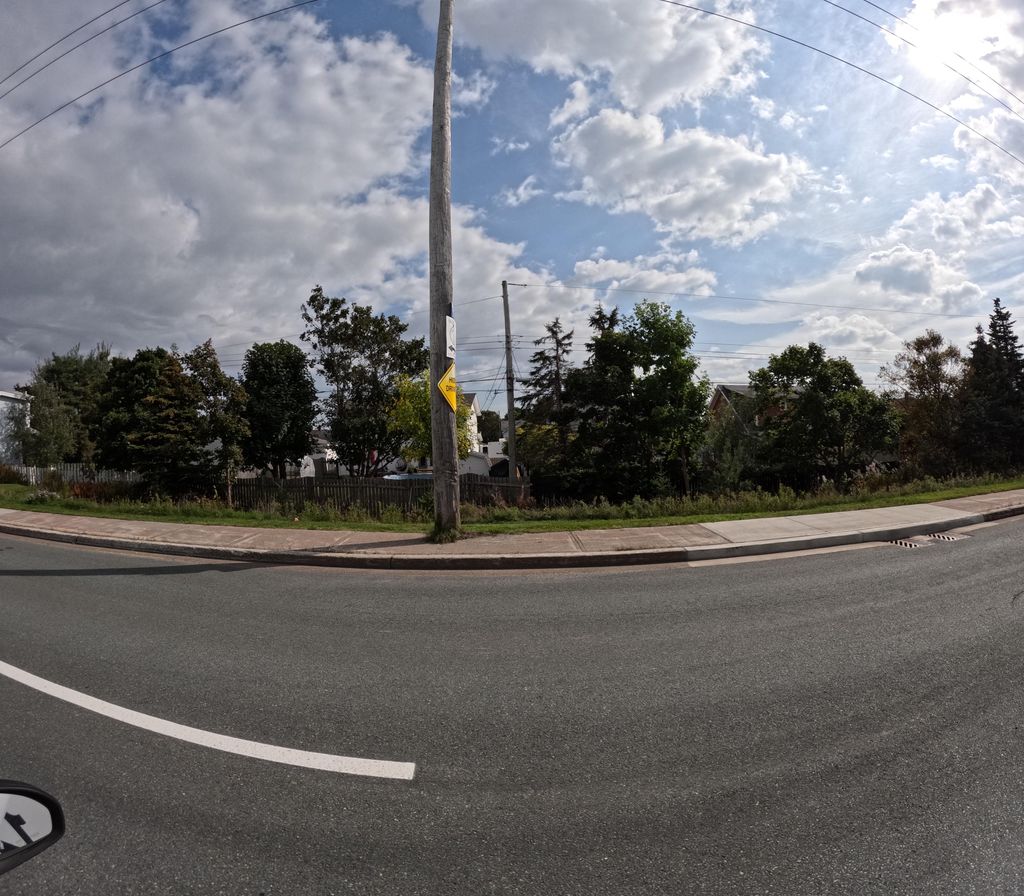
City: st_johns